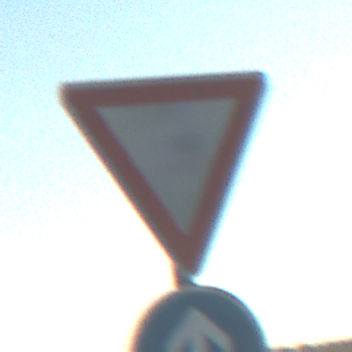
Verkehrszeichen: VorfahrtGewaehren
Zusatzzeichen unten: VorgeschriebeneFahrtrichtungGeradeaus
Umgebung: Outdoor, Nature
Tageszeit: SunriseSunset
Wetter: Clear
Licht: Natural
Jahreszeit: NotSpecified
Kontrast: HighContrast